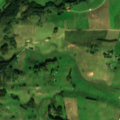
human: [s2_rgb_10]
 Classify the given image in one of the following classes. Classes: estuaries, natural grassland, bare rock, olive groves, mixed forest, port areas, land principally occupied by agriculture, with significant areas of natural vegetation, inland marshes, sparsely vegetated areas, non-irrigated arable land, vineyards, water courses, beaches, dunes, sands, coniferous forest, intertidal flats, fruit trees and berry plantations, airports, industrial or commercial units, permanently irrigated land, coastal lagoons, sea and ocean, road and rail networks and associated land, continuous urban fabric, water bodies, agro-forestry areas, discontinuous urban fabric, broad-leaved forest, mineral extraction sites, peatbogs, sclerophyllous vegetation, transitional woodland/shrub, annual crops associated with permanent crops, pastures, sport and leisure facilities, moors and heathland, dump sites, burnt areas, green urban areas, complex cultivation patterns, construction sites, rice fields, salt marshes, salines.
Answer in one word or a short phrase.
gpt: non-irrigated arable land, pastures, complex cultivation patterns, transitional woodland/shrub